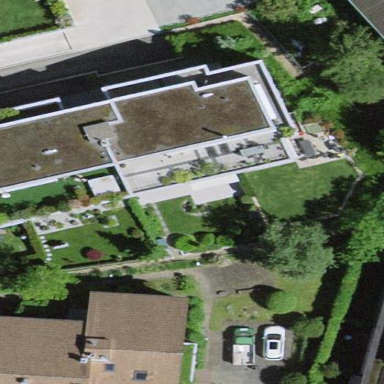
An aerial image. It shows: View of apartment building.